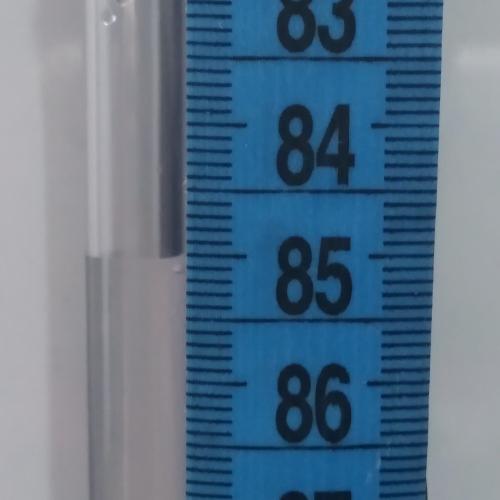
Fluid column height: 85.0 cm